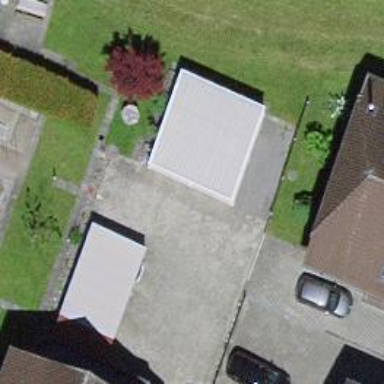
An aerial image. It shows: Garage.